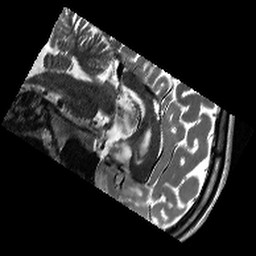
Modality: T2w
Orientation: sagittal